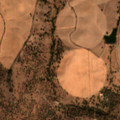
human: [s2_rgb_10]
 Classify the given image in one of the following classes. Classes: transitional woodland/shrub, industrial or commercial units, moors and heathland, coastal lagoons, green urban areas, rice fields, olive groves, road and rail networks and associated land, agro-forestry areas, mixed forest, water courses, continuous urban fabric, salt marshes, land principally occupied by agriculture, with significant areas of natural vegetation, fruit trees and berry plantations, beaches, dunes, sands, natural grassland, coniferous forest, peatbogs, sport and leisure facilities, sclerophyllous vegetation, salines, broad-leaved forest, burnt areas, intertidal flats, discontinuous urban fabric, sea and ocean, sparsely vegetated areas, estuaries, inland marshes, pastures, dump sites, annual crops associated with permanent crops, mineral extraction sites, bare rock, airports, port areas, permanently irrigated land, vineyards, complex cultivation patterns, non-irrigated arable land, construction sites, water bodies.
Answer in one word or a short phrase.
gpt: permanently irrigated land, agro-forestry areas